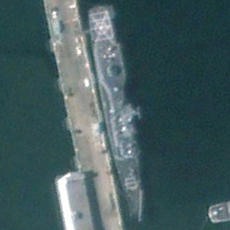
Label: cruiser